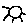
Label: sun